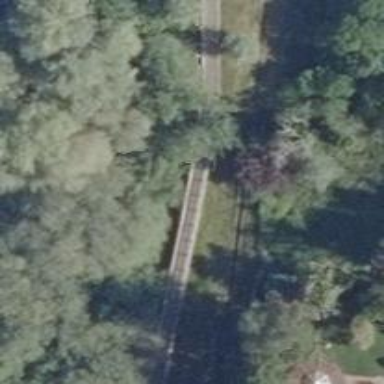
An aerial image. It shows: Footway road that goes over boardwalk bridge.